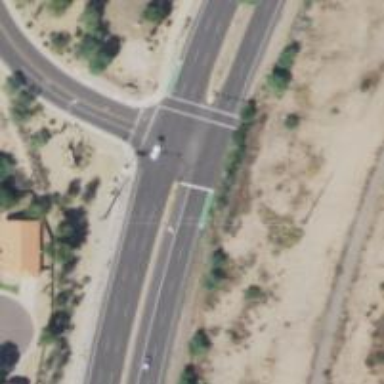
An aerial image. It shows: Solid stop line on the road.